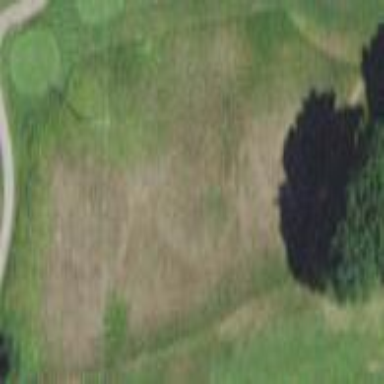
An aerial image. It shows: Rough grassy area used for golf.